Question: I'm new at android also stackoverflow.
I made layout like this picture below.
However, when I run this with vda then I can't see those 'EditText' and a 'TextView'.
Anybody can give me some advice?
Thank you for your time.

'''
<?xml version="1.0" encoding="utf-8"?>
<android.support.constraint.ConstraintLayout
xmlns:android="http://schemas.android.com/apk/res/android"
xmlns:app="http://schemas.android.com/apk/res-auto"
xmlns:tools="http://schemas.android.com/tools"
android:layout_width="match_parent"
android:layout_height="match_parent"
tools:context=".LoginActivity">
<EditText
android:id="@+id/idText"
android:layout_width="382dp"
android:layout_height="53dp"
android:ems="10"
android:hint="aidi"
android:inputType="textPersonName"
tools:layout_editor_absoluteX="0dp"
tools:layout_editor_absoluteY="0dp" />
<EditText
android:id="@+id/pwText"
android:layout_width="382dp"
android:layout_height="49dp"
android:ems="10"
android:hint="bimilbeonho"
android:inputType="textPassword"
tools:layout_editor_absoluteX="1dp"
tools:layout_editor_absoluteY="53dp" />
<Button
android:id="@+id/loginButton"
android:layout_width="382dp"
android:layout_height="49dp"
android:background="?attr/colorPrimary"
android:text="rogeuin"
tools:layout_editor_absoluteX="0dp"
tools:layout_editor_absoluteY="102dp" />
<TextView
android:id="@+id/registerButton"
android:layout_width="wrap_content"
android:layout_height="wrap_content"
android:text="hoeweongaib"
android:textAppearance="@style/TextAppearance.AppCompat.Button"
android:textSize="24sp"
tools:layout_editor_absoluteX="148dp"
tools:layout_editor_absoluteY="168dp" />
'''
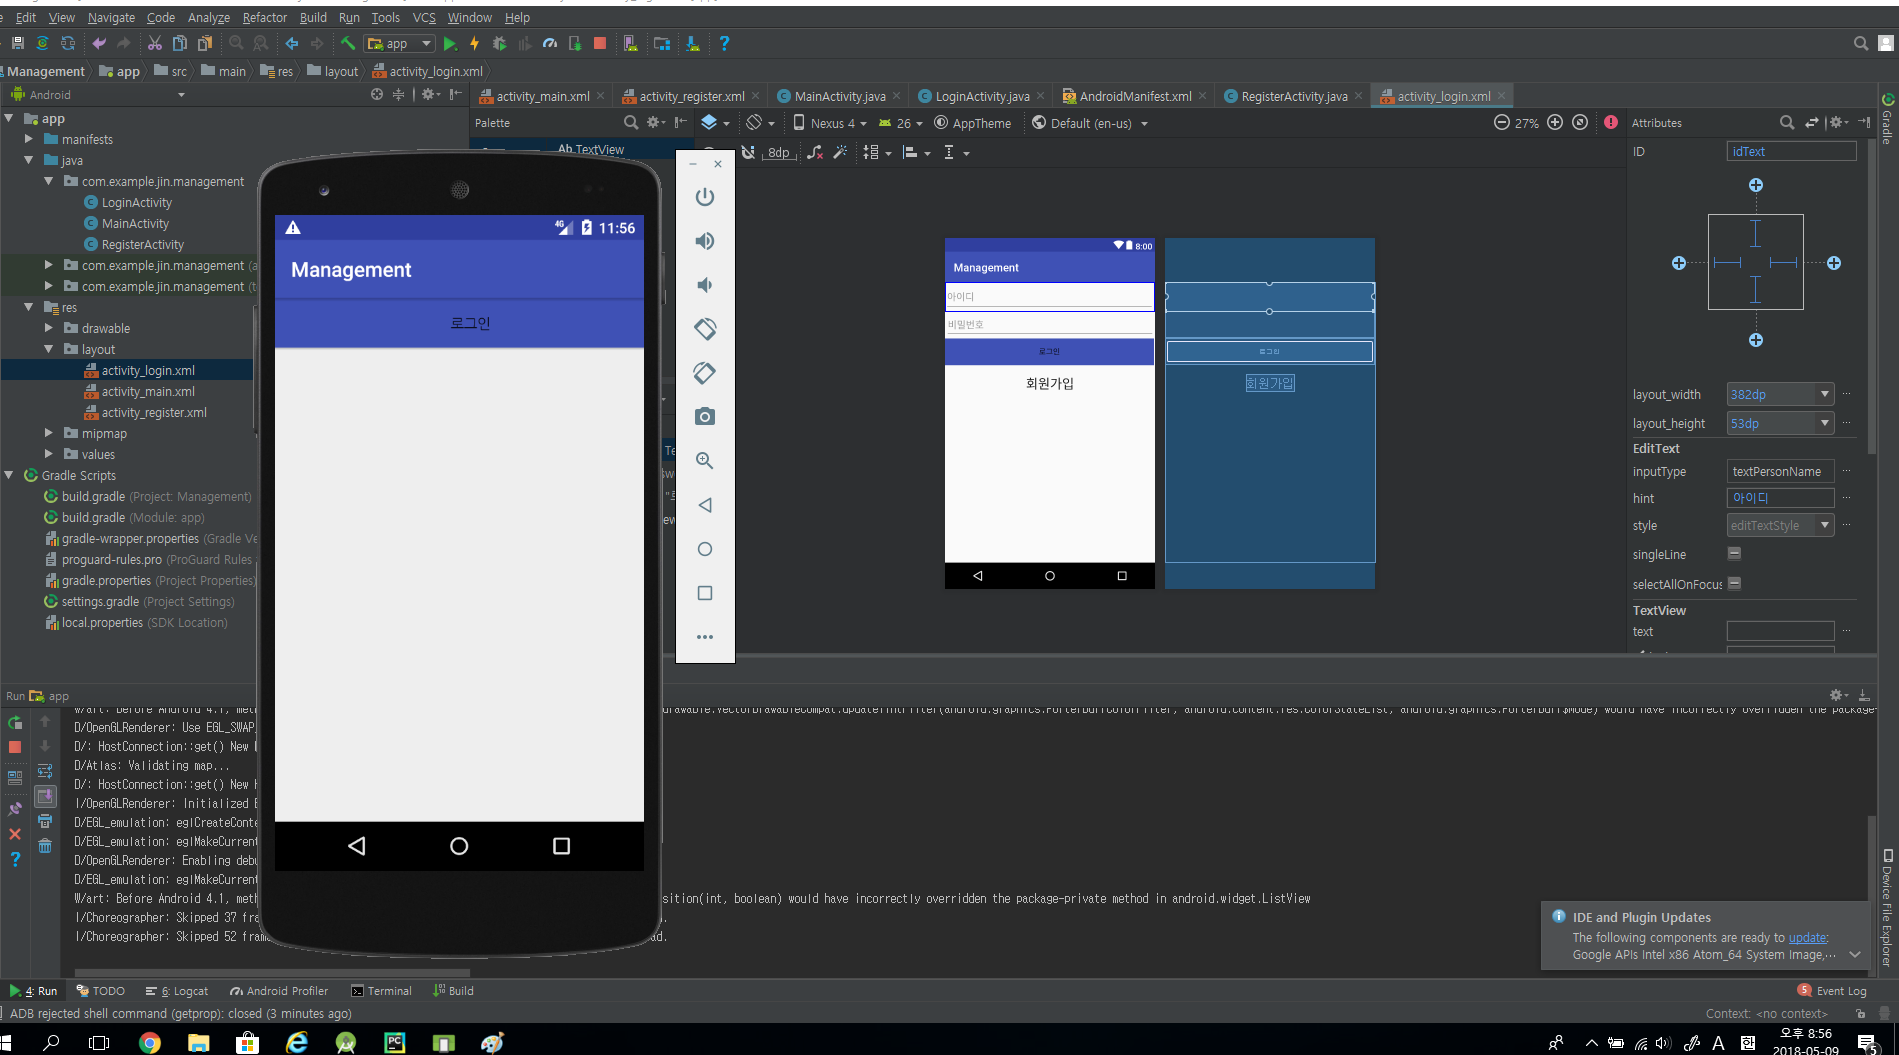
Answer: To learn more about 'ConstraintLayout' from scratch, please read this document
<URL>
ELSE
You can use 'LinearLayout' instead of 'ConstraintLayout' for simple UI.